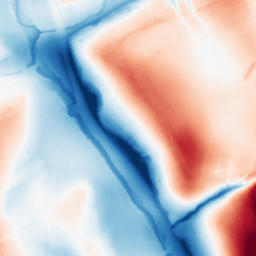
Category: classical
Decomposition family: gaussian_anisotropic
Decomposition parameters: sigma_x: 50
sigma_y: 2
Upsampling method: quartic
Upsampling parameters: scale: 4
Upsampling scale: 4